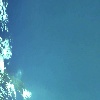
Label: water